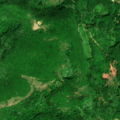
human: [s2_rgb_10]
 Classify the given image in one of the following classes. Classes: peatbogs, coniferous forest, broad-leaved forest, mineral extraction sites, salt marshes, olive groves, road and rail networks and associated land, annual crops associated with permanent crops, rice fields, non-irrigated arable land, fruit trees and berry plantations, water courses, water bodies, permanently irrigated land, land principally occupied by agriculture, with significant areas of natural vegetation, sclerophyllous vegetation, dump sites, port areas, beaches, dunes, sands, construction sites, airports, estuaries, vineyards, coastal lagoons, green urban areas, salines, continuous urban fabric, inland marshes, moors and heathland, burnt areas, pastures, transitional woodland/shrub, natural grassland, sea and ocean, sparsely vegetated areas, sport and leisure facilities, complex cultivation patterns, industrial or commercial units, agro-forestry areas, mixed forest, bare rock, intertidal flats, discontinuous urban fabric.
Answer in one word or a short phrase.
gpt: broad-leaved forest, transitional woodland/shrub